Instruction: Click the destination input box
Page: home
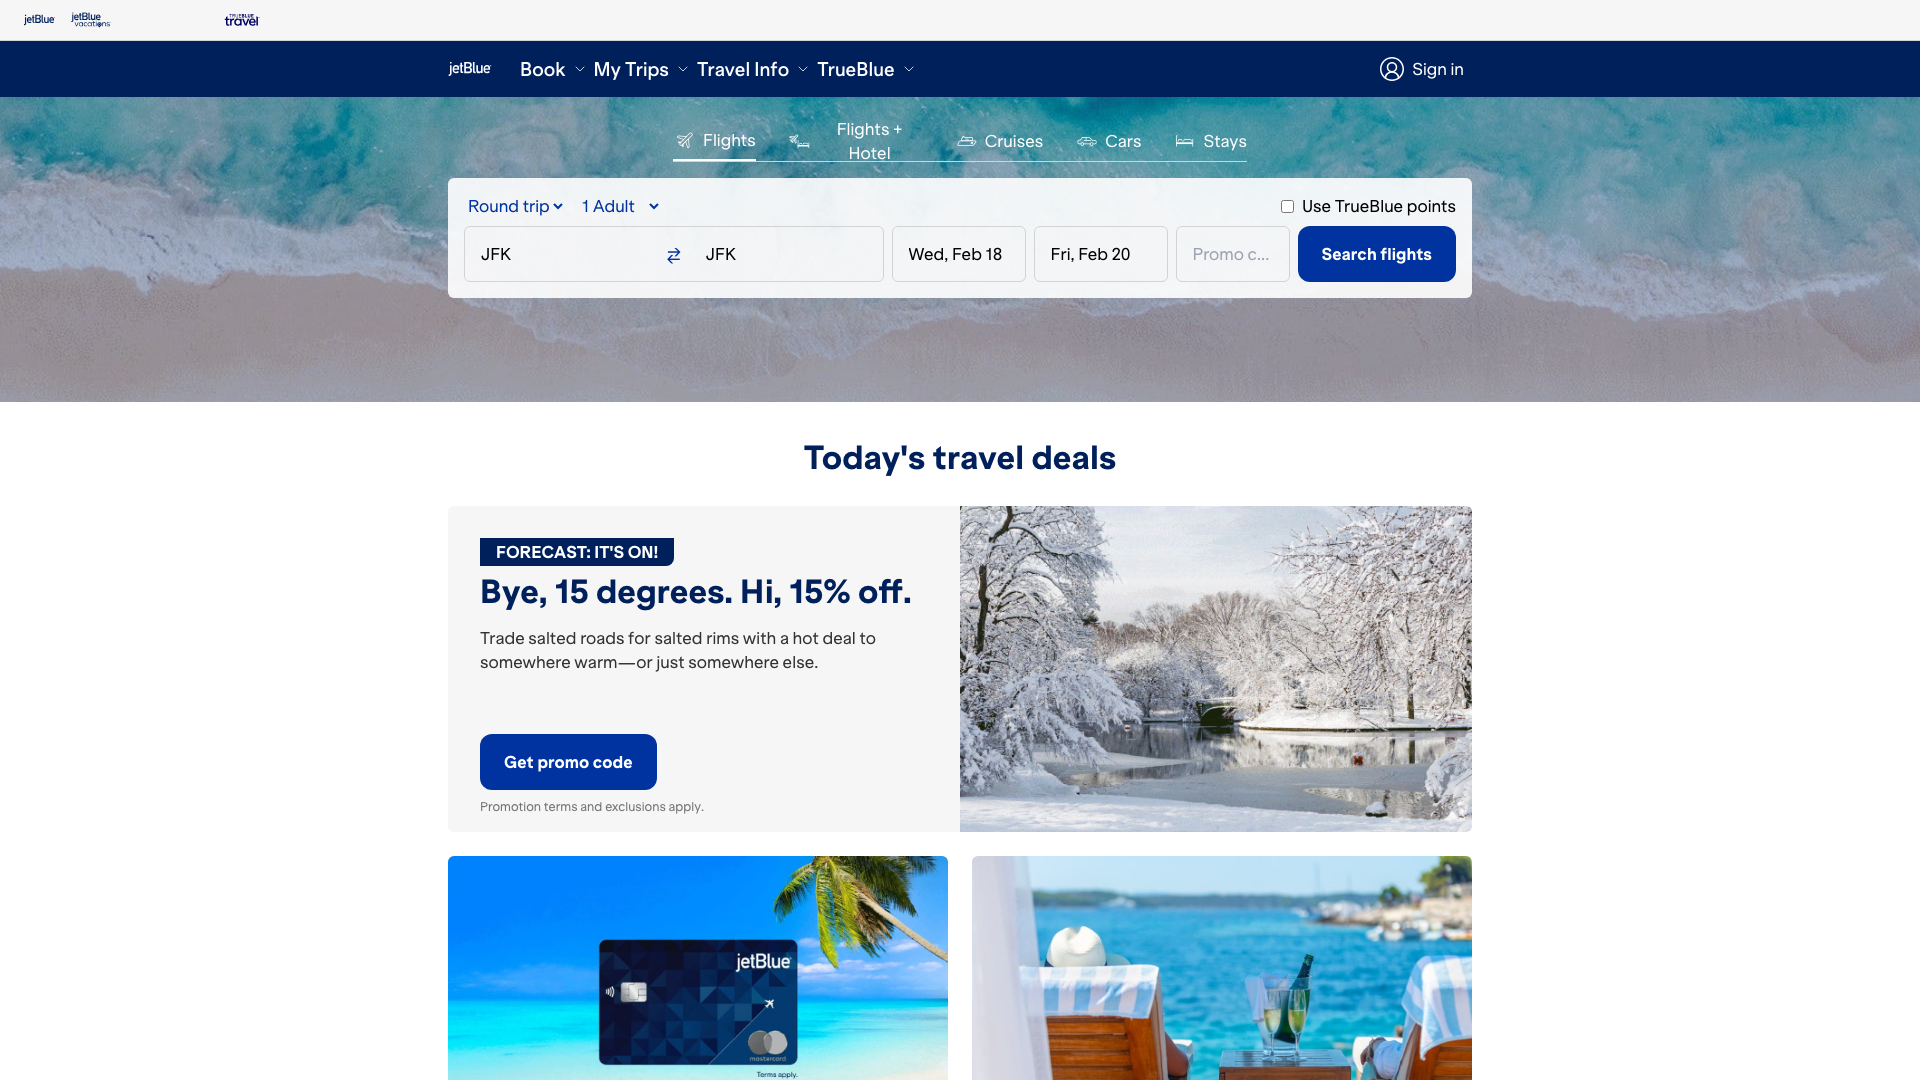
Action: click